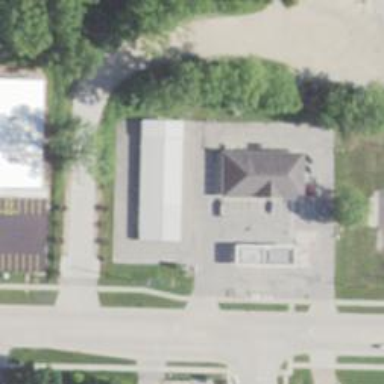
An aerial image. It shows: Convenience shop.